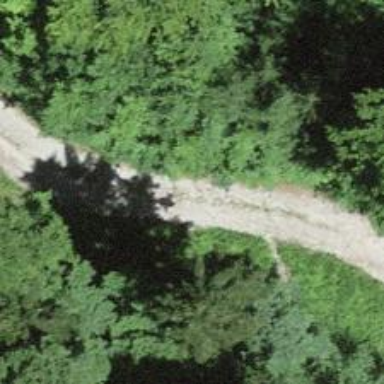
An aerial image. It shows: Track with grade2 tracktype.